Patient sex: F
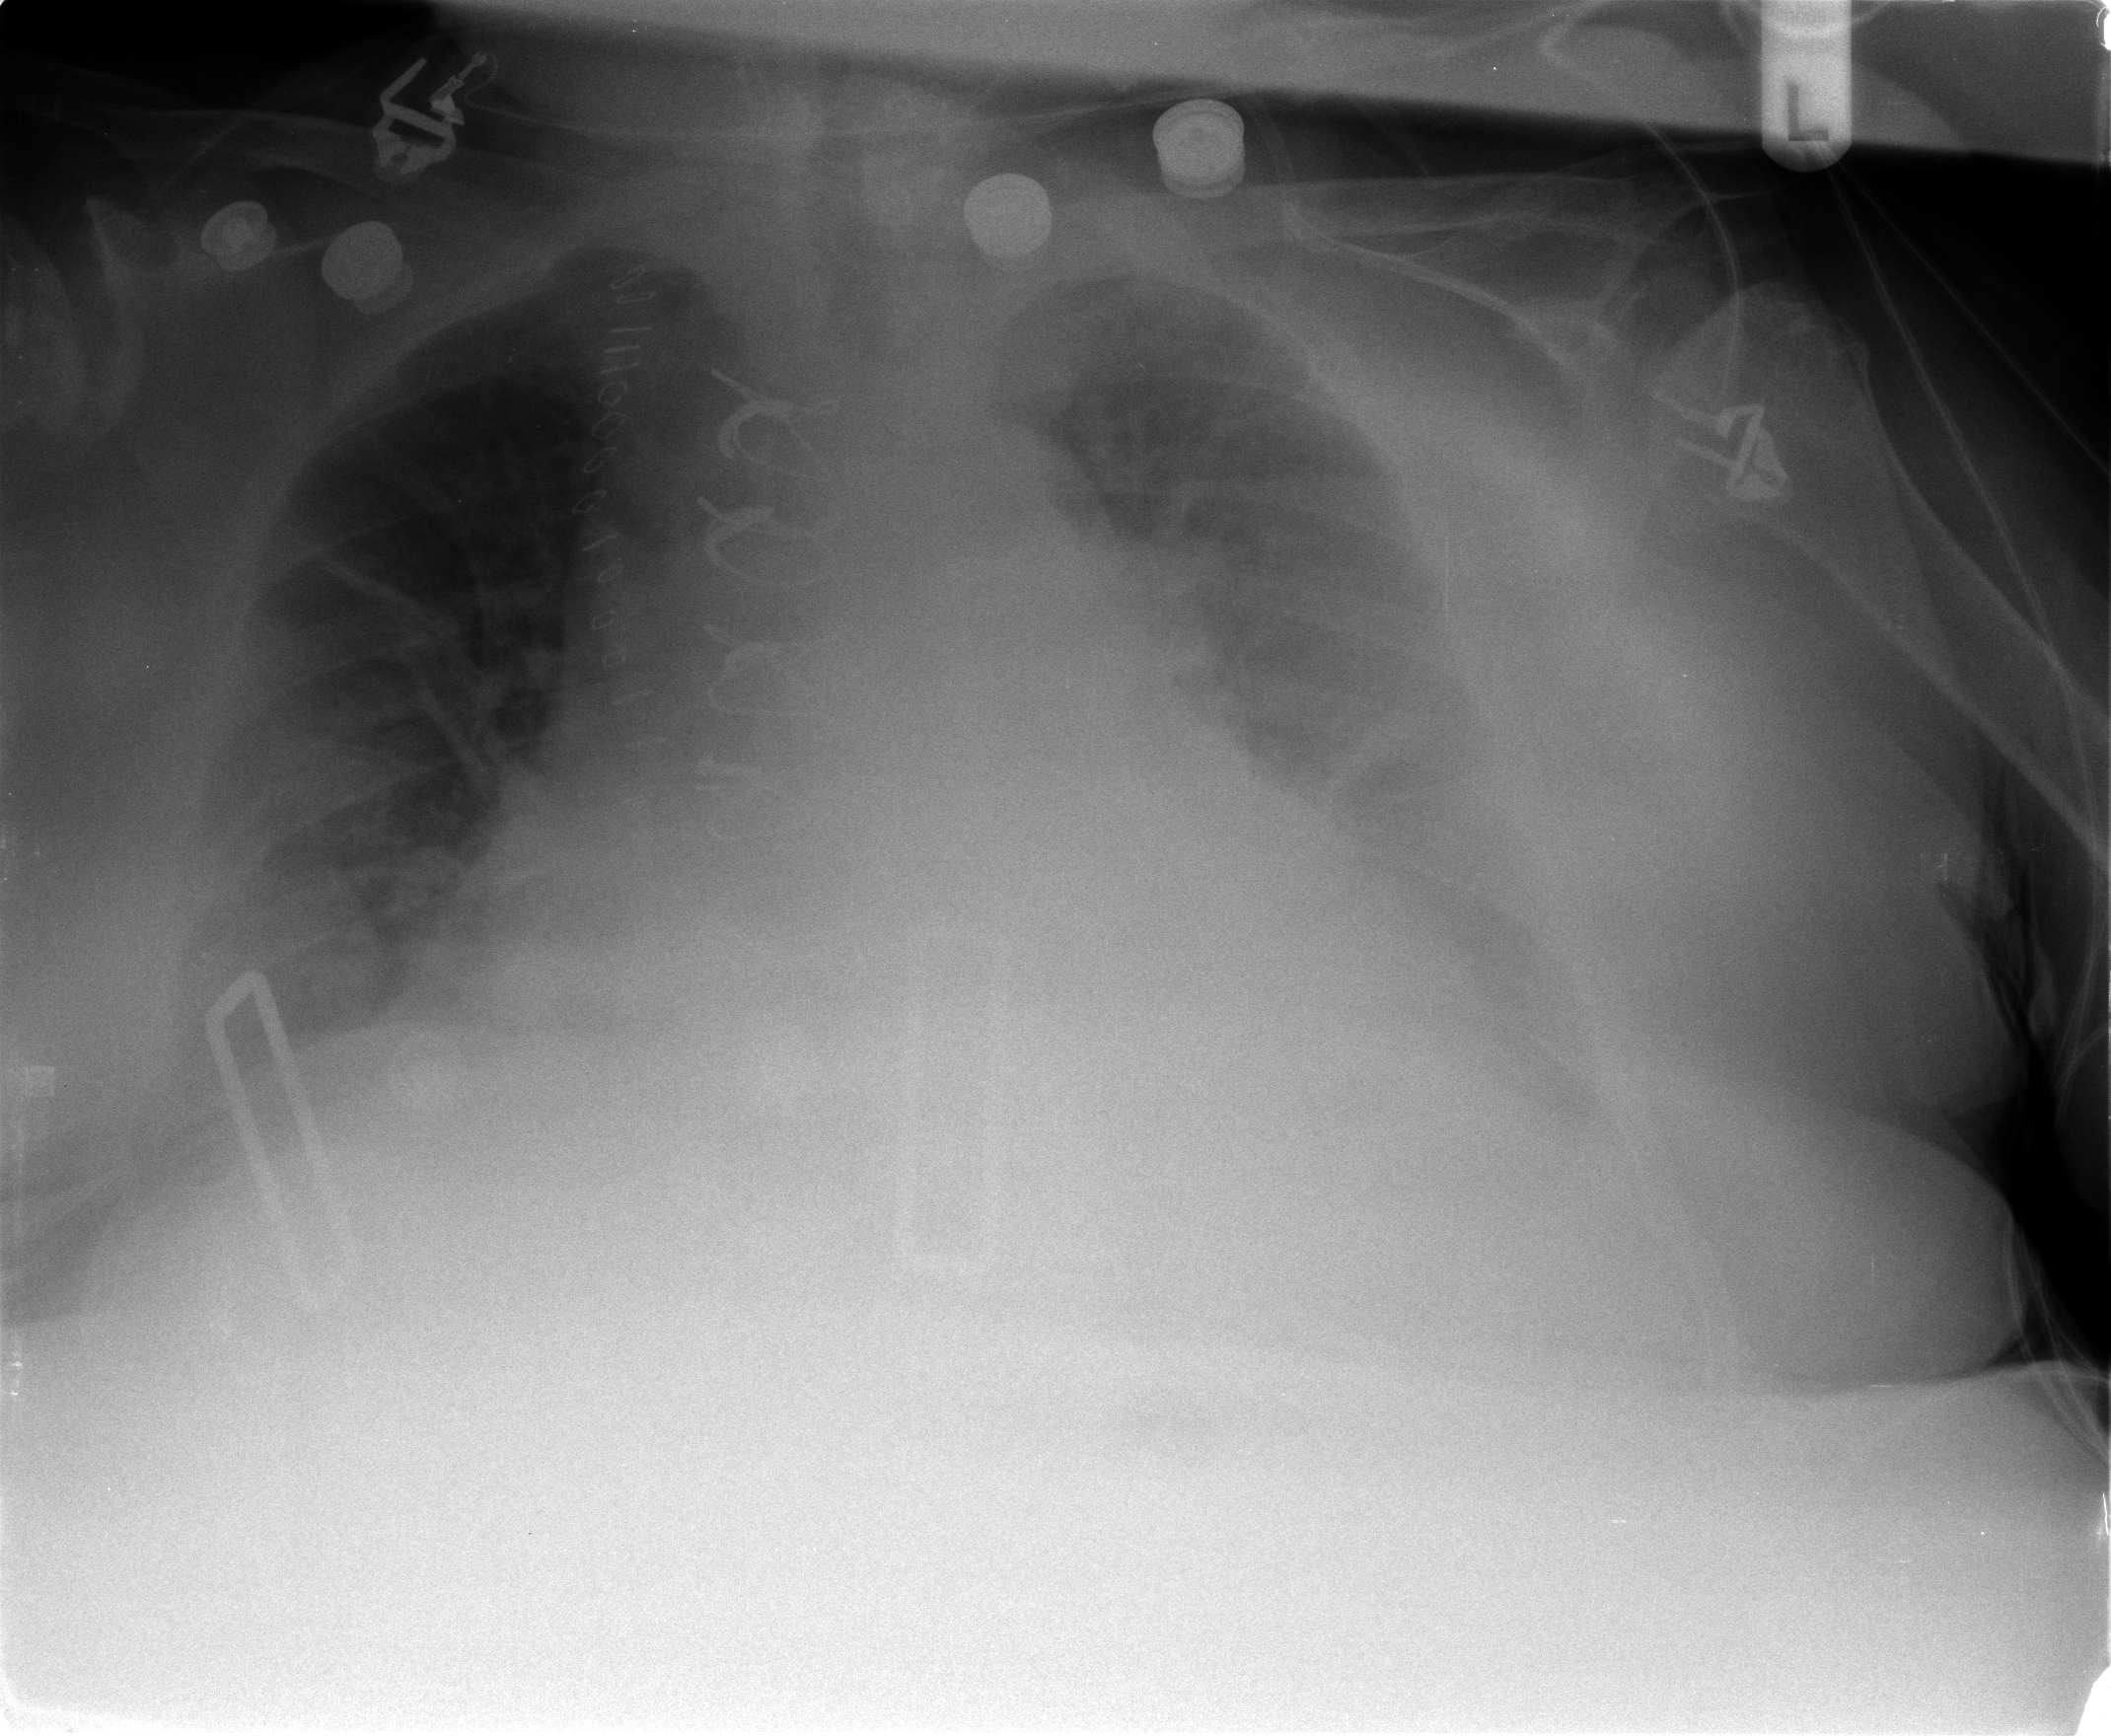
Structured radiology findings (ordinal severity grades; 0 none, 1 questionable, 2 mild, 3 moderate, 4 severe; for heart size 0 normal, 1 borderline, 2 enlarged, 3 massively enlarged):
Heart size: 2
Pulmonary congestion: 3
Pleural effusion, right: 2
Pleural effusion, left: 3
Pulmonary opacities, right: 0
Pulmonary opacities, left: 2
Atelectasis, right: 3
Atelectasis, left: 3